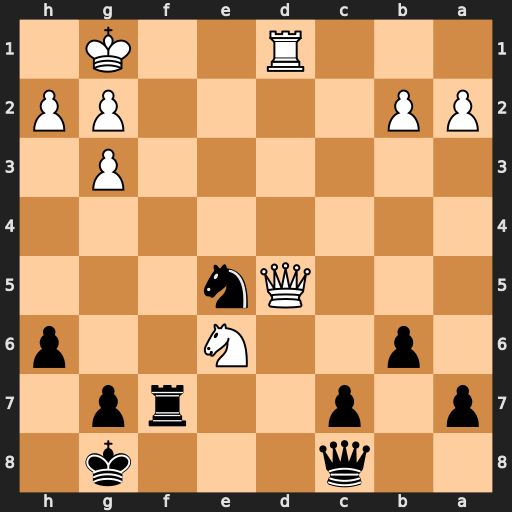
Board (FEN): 2q3k1/p1p2rp1/1p2N2p/3Qn3/8/6P1/PP4PP/3R2K1
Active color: b
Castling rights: -
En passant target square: -
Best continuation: Rd7 Qxd7 Nxd7